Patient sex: M
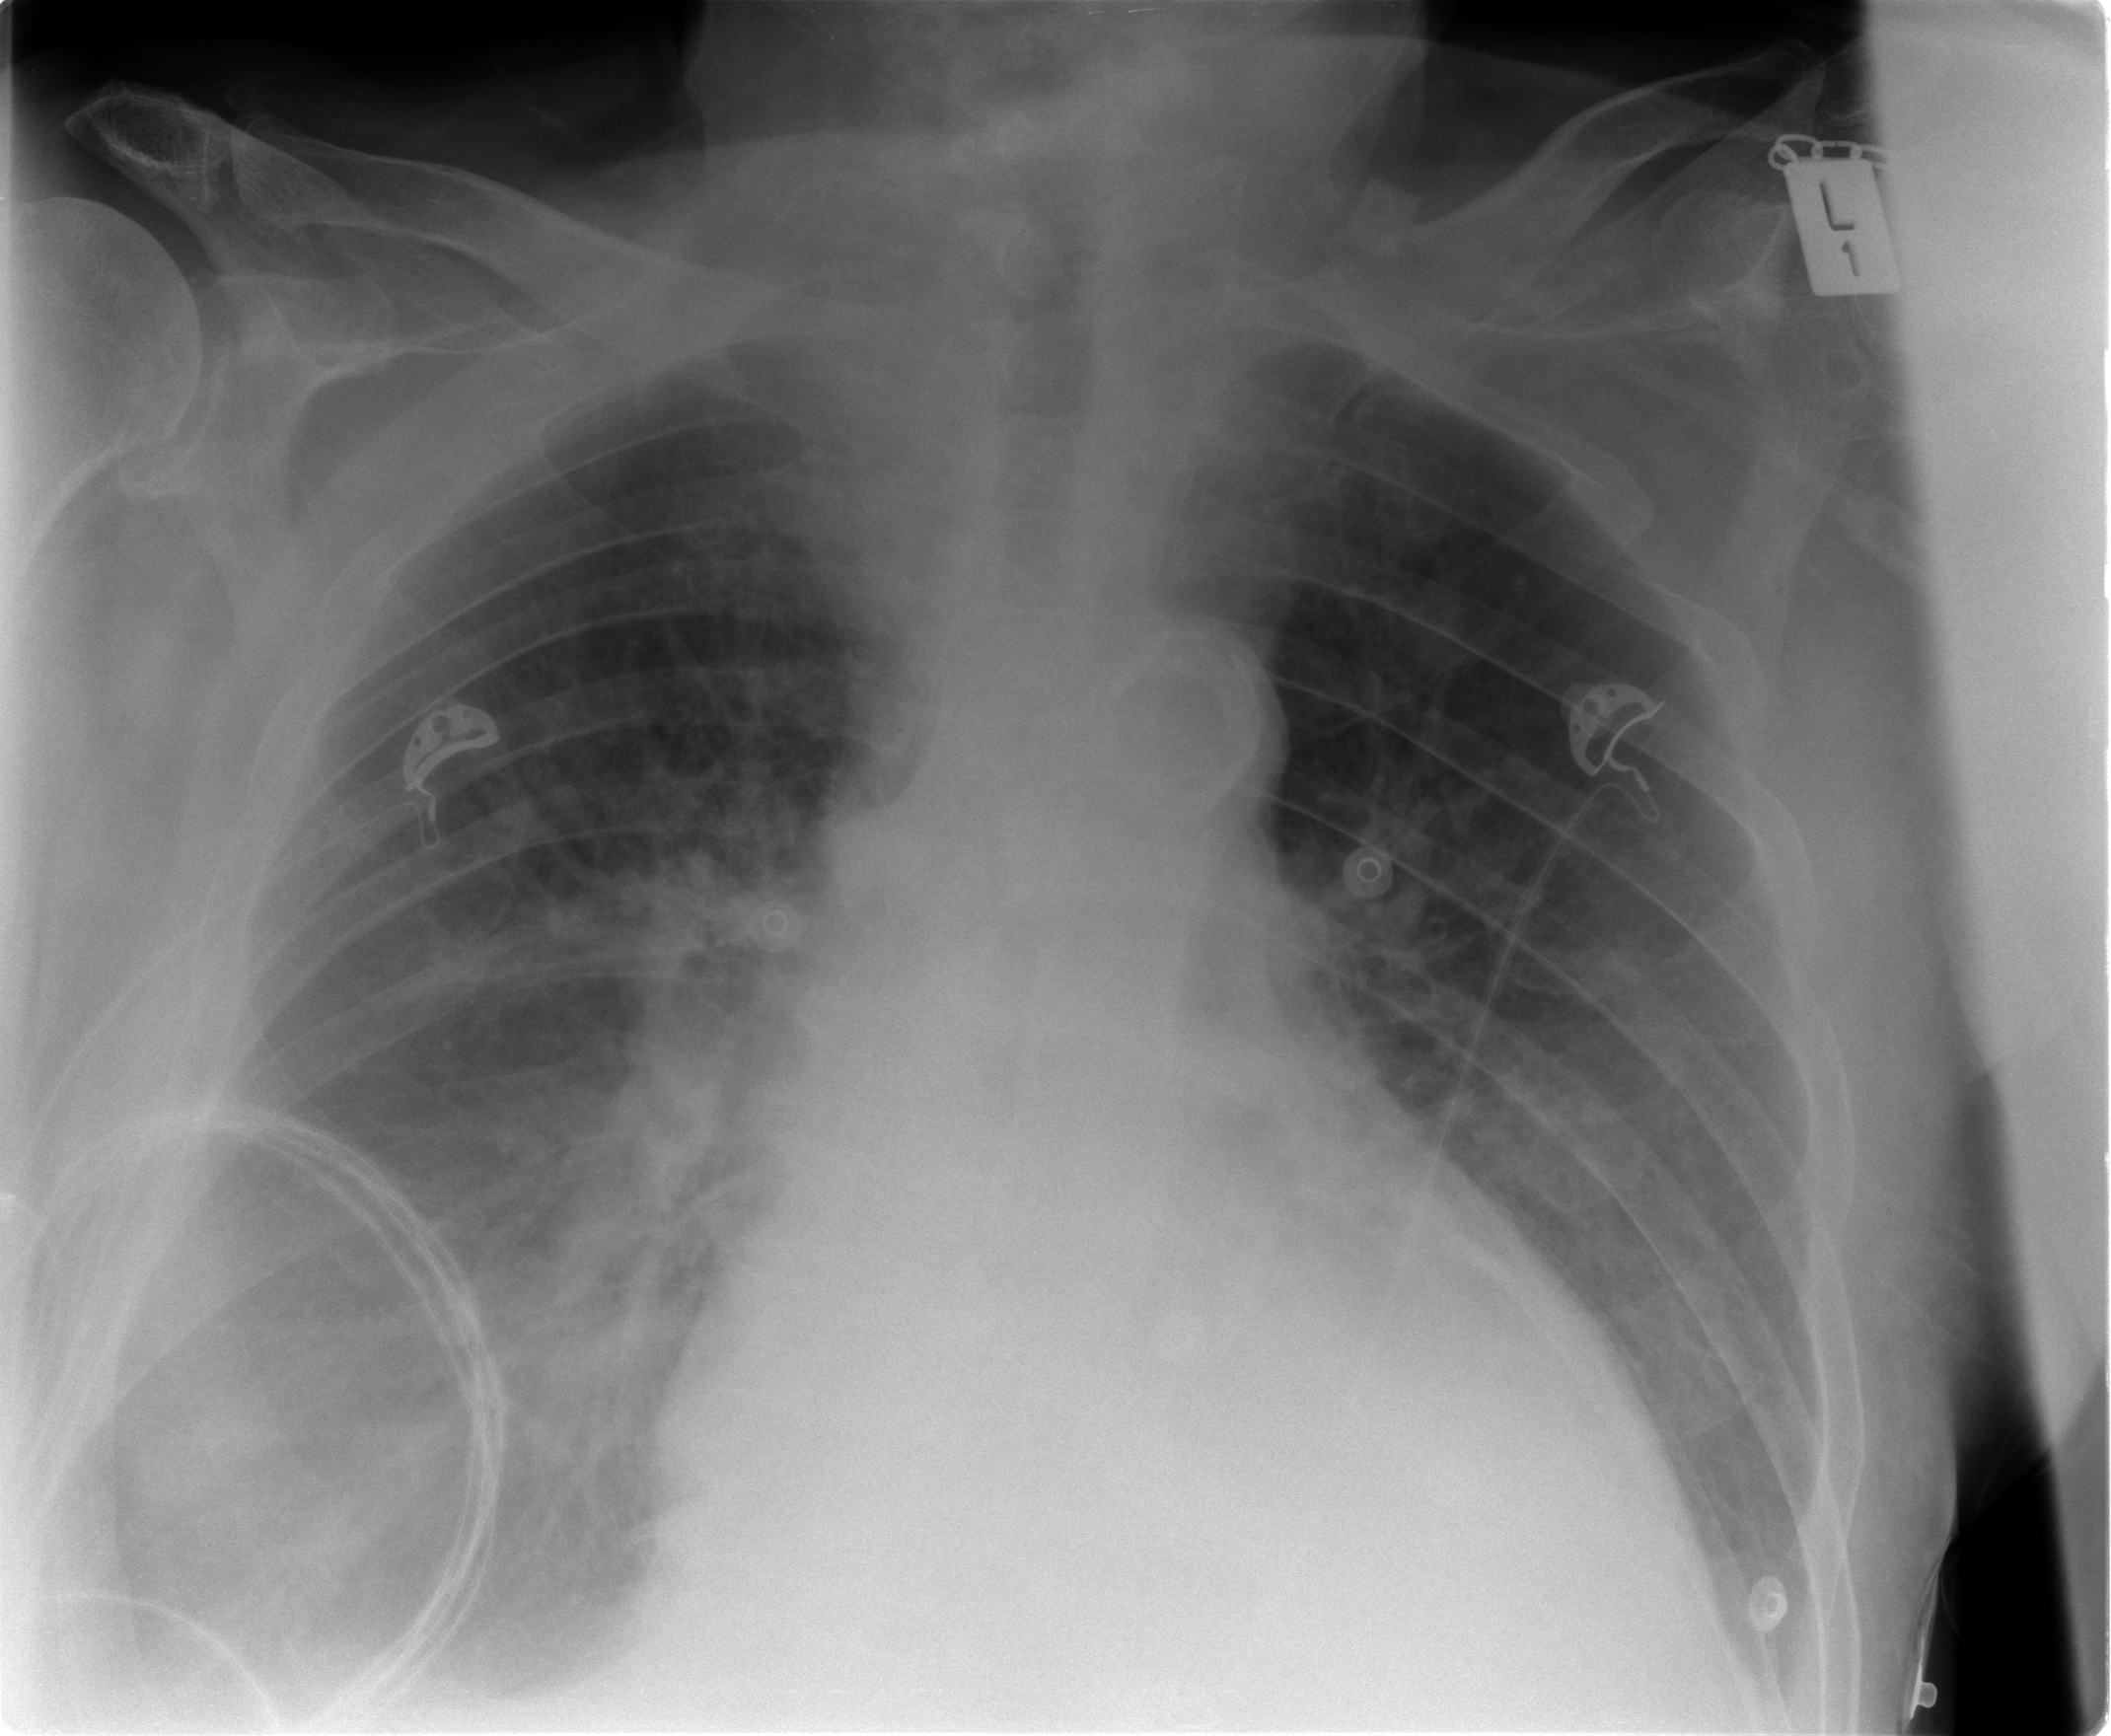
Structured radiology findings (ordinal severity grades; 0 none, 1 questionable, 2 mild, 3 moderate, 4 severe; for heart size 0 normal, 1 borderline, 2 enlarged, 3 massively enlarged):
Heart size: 2
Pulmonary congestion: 2
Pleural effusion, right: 2
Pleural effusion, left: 1
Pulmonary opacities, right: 0
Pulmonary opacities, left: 1
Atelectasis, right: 2
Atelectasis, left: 1